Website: slack
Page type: stored-credit-cards
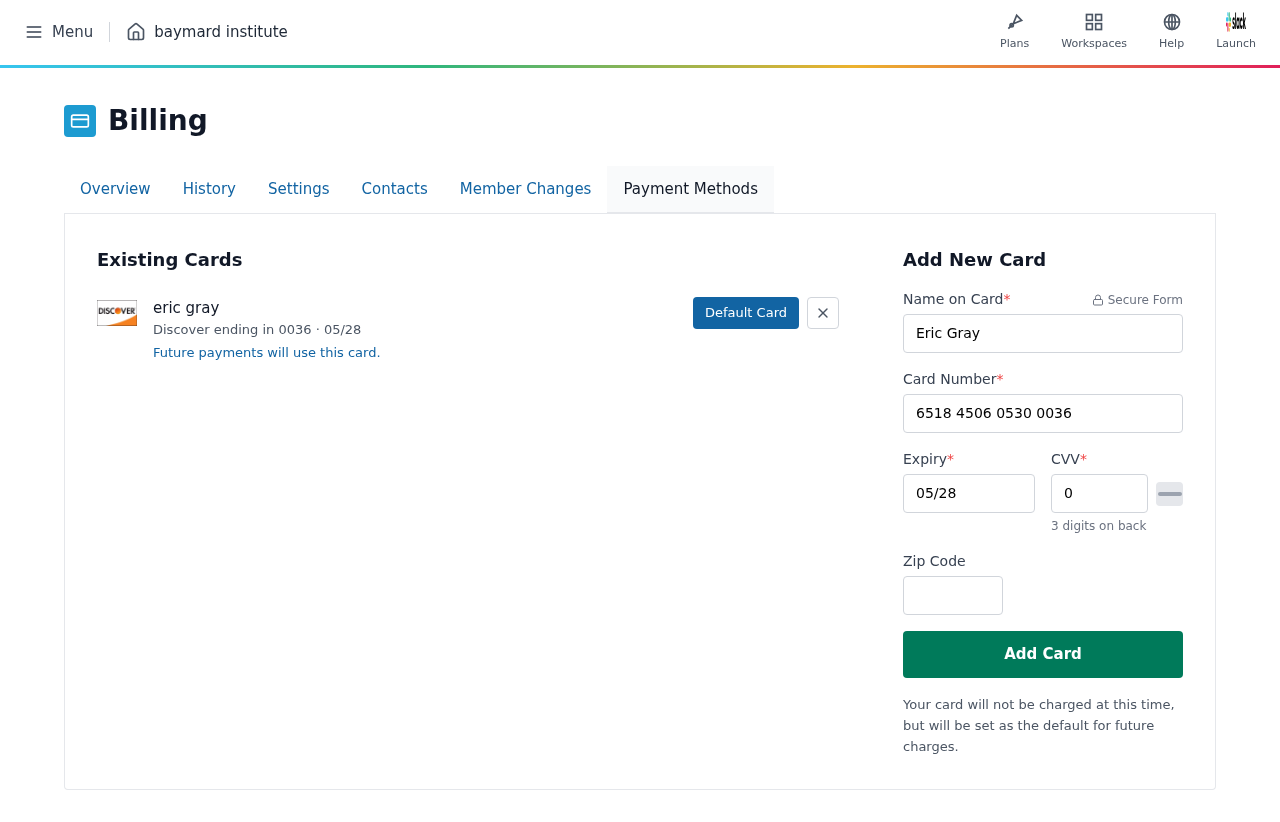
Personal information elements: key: PII_CARD_CVV
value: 014
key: PII_CARD_EXPIRY
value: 05/28
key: PII_CARD_EXPIRY_MONTH
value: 05
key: PII_CARD_EXPIRY_YEAR
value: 28
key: PII_CARD_LAST4
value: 0036
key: PII_CARD_NUMBER
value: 6518 4506 0530 0036
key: PII_CARD_TYPE
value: Discover
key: PII_FULLNAME
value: eric gray
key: PII_FULLNAME
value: Eric Gray
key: PII_POSTCODE
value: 31435